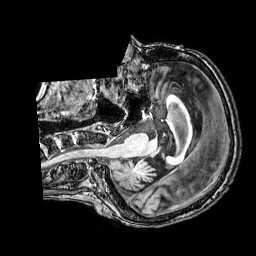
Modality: T1w
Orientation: axial
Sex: female
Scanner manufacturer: philips
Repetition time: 0.008229 s
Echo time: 0.00377 s